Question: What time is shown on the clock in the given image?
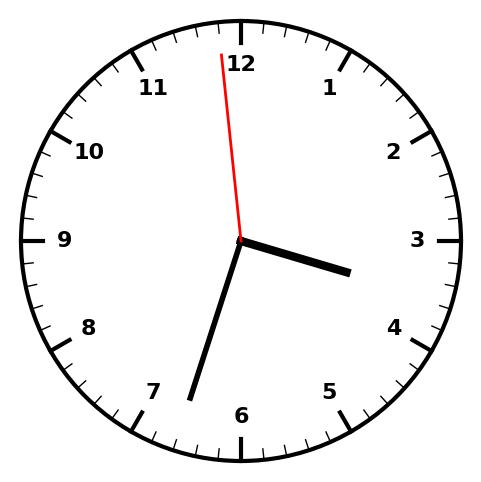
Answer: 03:32:59